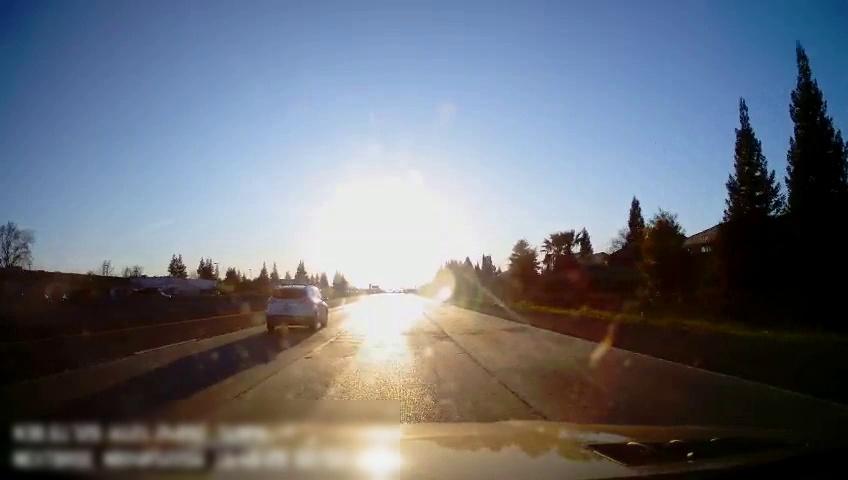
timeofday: Day
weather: Sunny
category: Drivable Space
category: Vehicles | SUV
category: Lanes | Alternate Lane
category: Lanes | Alternate Lane
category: Lanes | Current Lane
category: Lanes | Alternate Lane